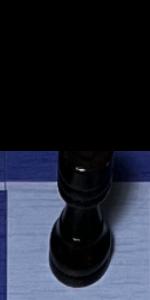
Label: Rook_Black